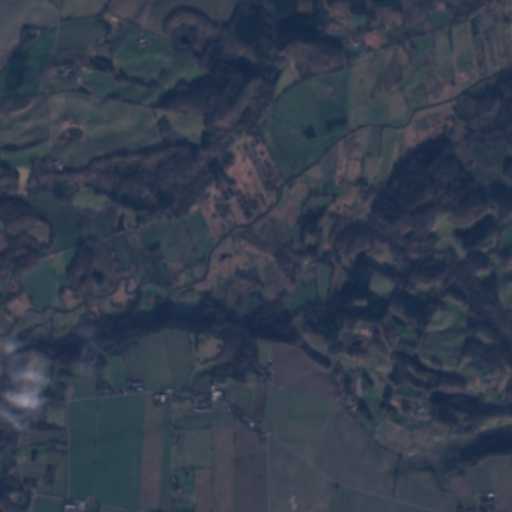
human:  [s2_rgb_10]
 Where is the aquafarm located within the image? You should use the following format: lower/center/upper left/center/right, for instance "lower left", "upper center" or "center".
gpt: The aquafarm is located in the upper right of the image.
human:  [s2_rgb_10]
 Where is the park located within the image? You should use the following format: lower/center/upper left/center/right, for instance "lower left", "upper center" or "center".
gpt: The park is located in the lower right of the image.
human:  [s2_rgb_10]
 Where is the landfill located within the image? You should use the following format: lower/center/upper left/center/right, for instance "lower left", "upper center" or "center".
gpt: There is no landfill in the image.